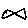
Label: fish